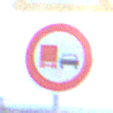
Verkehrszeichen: UeberholverbotKraftfahrzeuge
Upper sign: KurveLinks
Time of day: SunriseSunset
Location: Outdoor (Suburban)
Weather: PartlyCloudy
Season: NotSpecified
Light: Natural